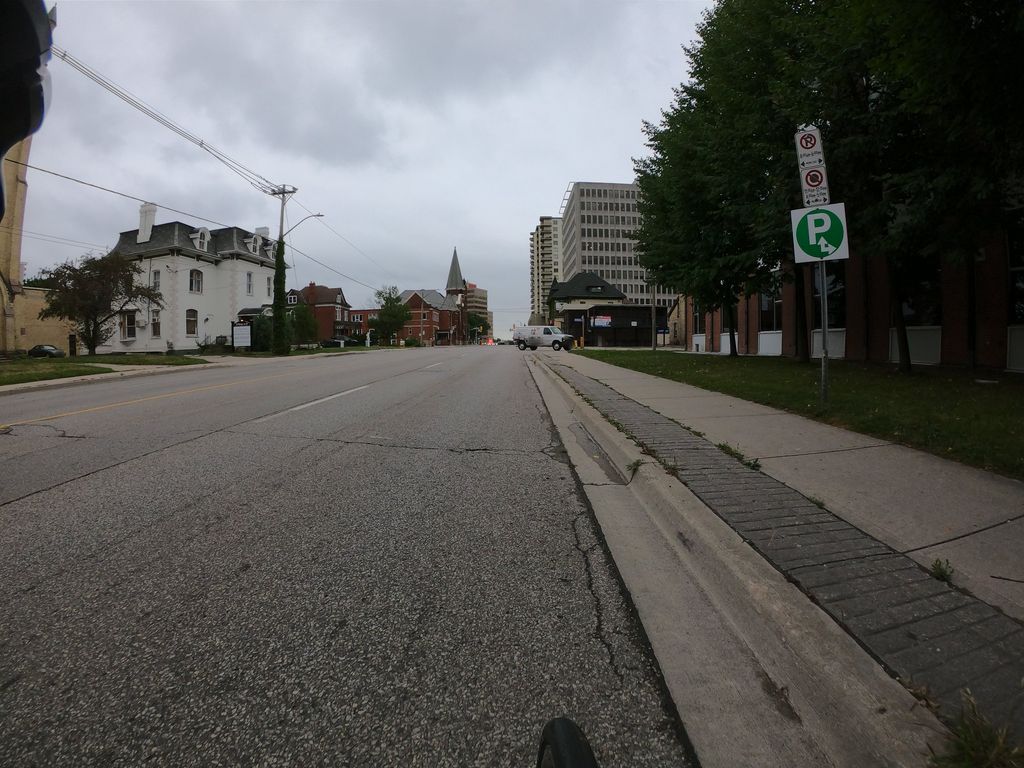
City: kitchener-waterloo